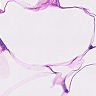
Metastatic tissue present: no